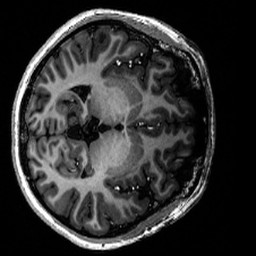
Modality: T1w
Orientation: axial
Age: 21
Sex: female
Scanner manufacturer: siemens
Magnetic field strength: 6.98 T
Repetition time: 6 s
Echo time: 0.00299 s